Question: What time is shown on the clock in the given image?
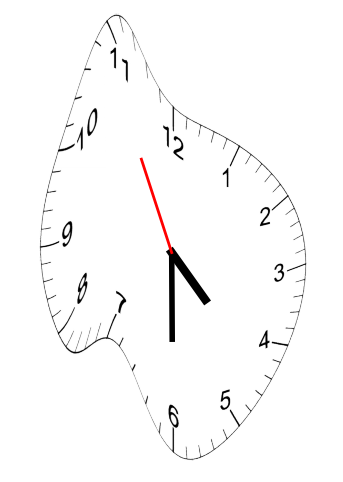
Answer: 04:29:55